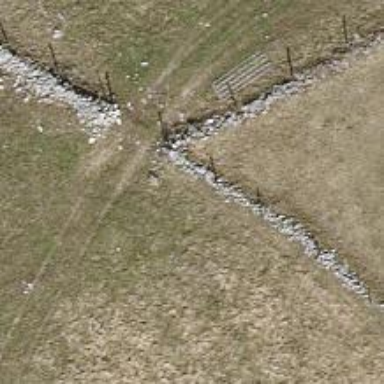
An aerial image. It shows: Gate.